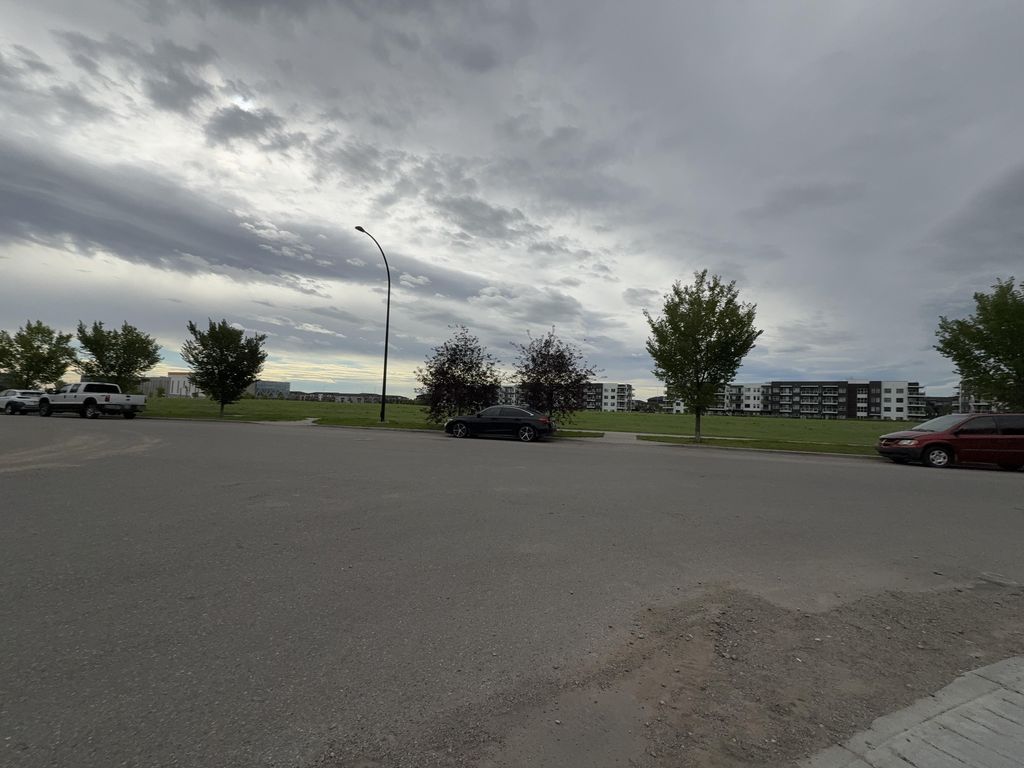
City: calgary